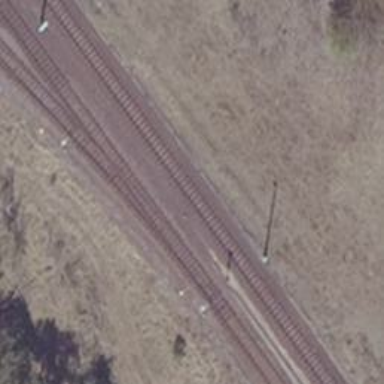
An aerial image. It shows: Railway yard in service.